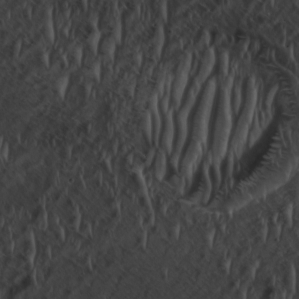
Label: non_frost